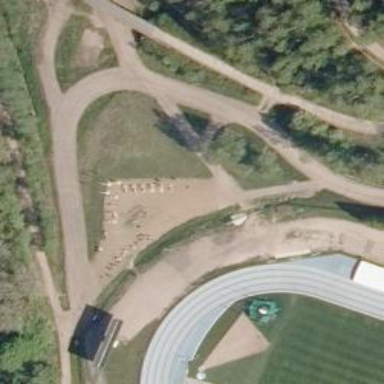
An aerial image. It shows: Fitness station in leisure land.